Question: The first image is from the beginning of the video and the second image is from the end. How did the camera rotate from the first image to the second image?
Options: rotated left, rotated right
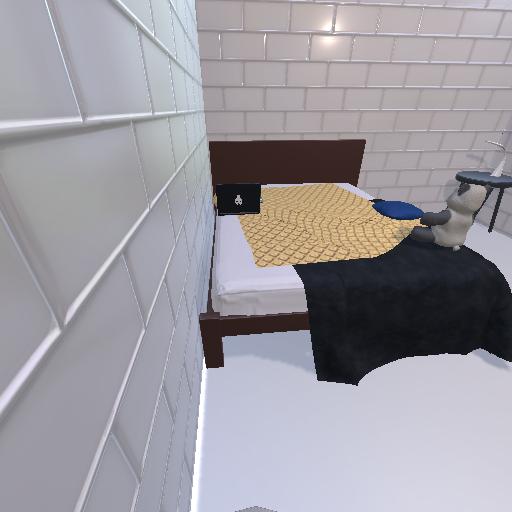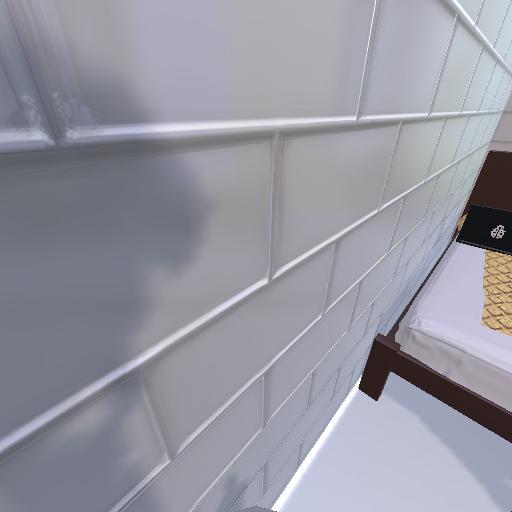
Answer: rotated left